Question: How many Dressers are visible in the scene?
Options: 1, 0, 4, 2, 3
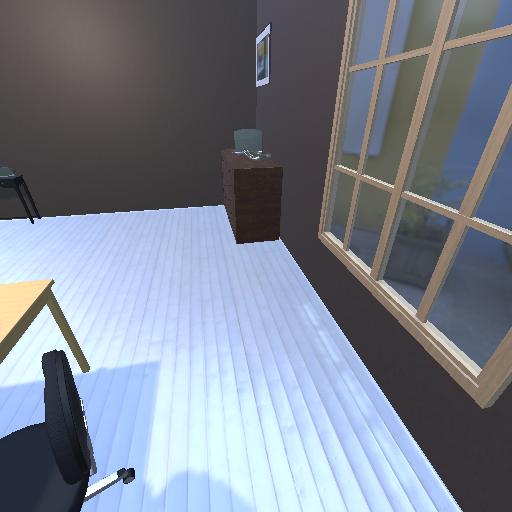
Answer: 1